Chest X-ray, AP view. Patient: 61 years old, sex M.
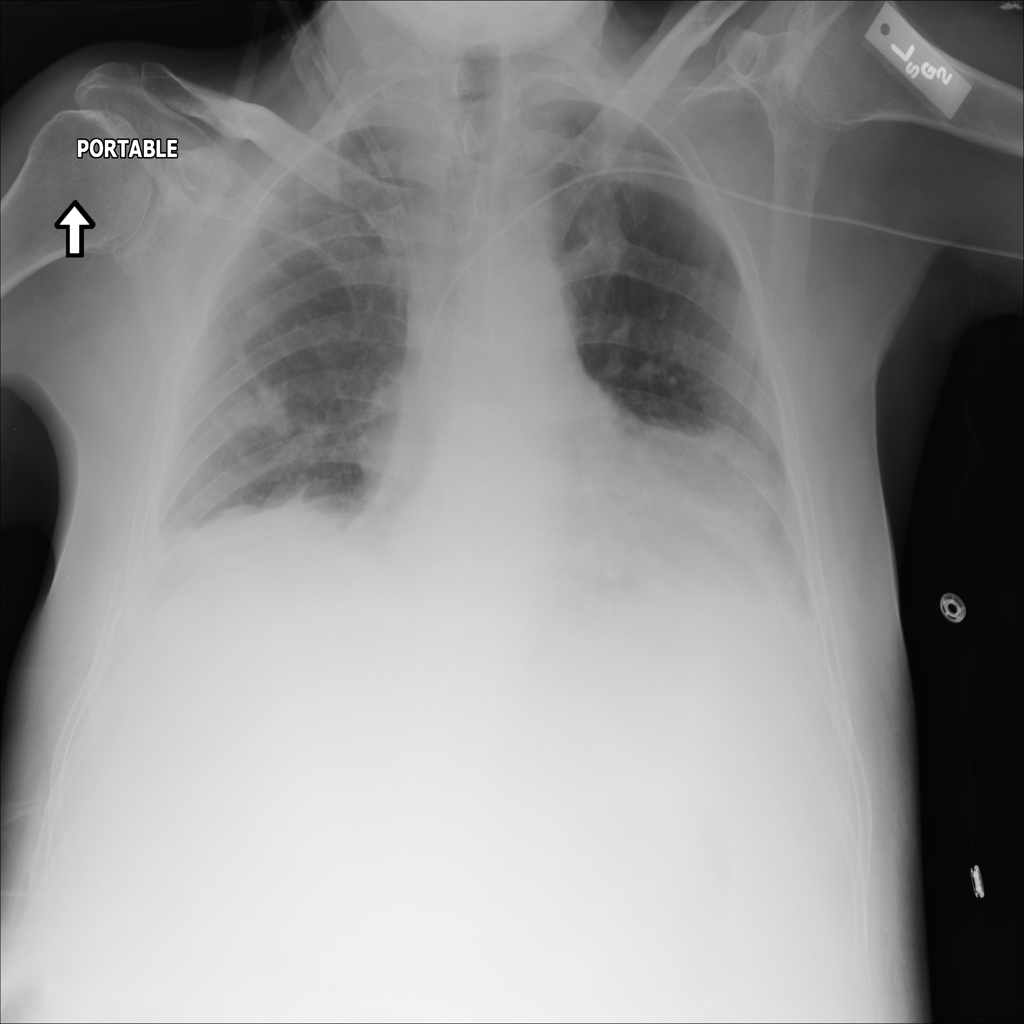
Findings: No Finding